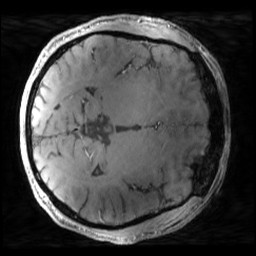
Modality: MP2RAGE
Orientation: axial